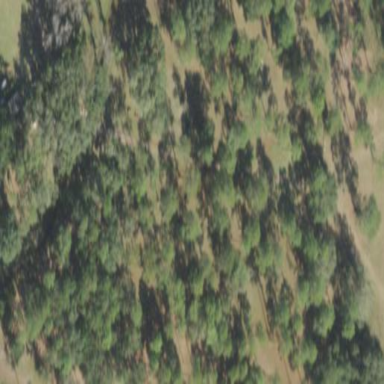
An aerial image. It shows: Woodland with needle-leaved trees.